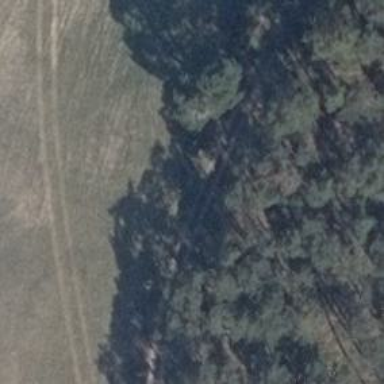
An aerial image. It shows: Track with grade 4 track type.